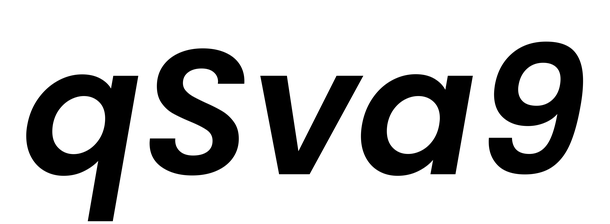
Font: Poppins-SemiBoldItalic